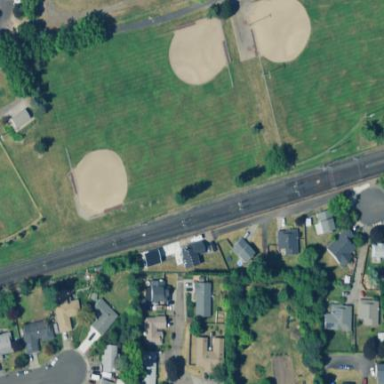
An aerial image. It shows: Grassy baseball pitch for leisure sports.